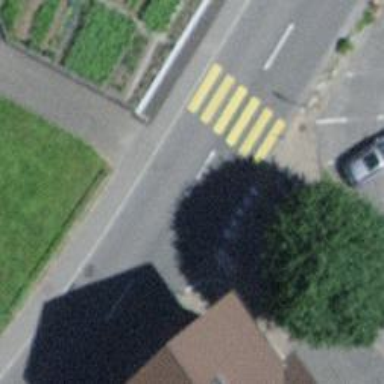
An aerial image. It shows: Secondary road with asphalt surface.